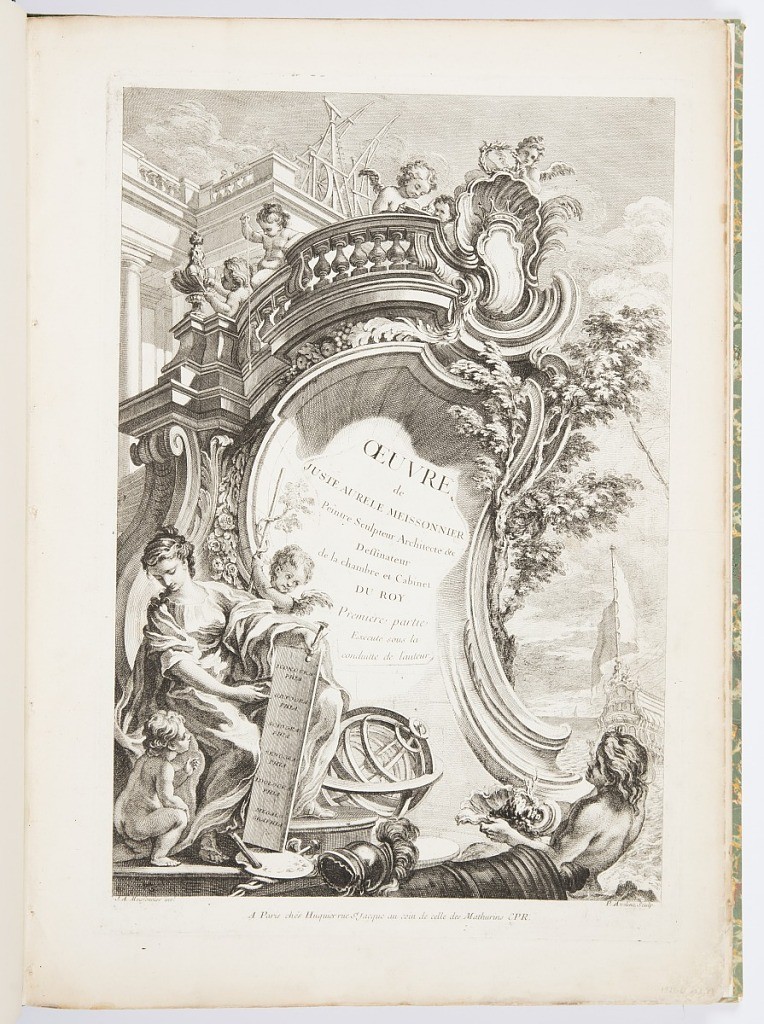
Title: Frontispiece
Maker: Juste-Aurèle Meissonnier, French, b. Italy, 1695–1750
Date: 1748
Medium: etching and engraving on paper
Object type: Print
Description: Title page for the Oeuvres de Juste-Aurèle Meissonnier.